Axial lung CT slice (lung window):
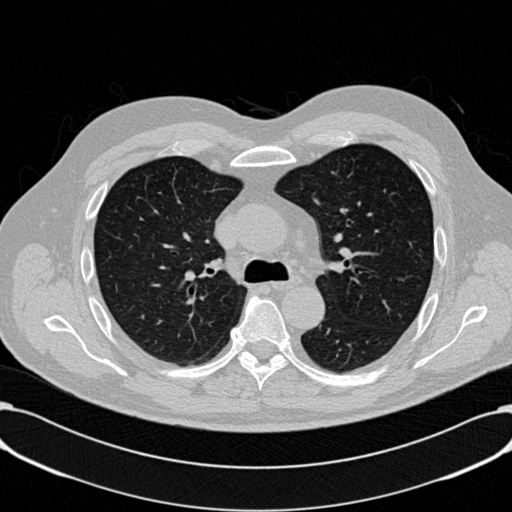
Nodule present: no